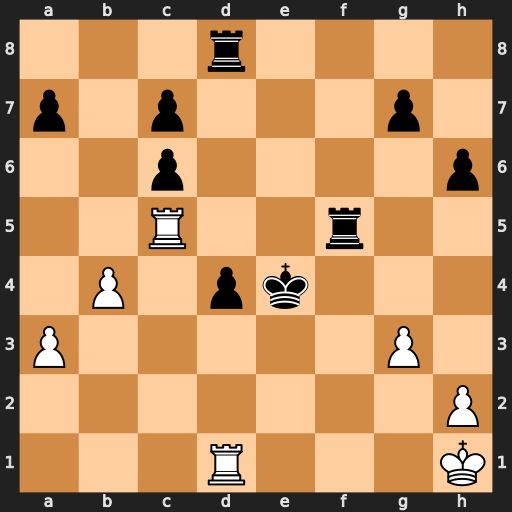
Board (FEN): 3r4/p1p3p1/2p4p/2R2r2/1P1pk3/P5P1/7P/3R3K
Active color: w
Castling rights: -
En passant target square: -
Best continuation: Re1+ Kd3 Rxf5